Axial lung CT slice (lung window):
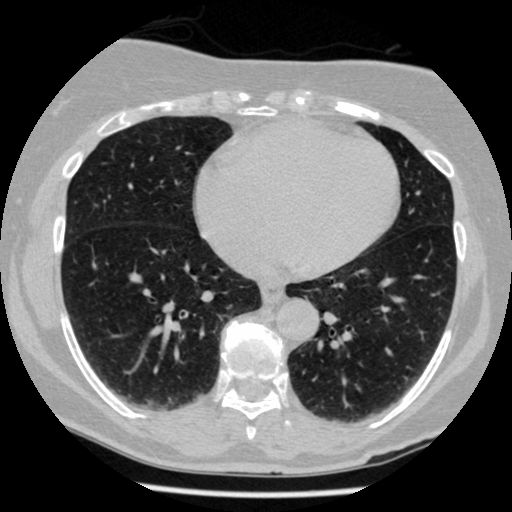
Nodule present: no